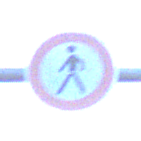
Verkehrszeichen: VerbotFussgaenger
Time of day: Dawn
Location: Outdoor (Urban)
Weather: PartlyCloudy
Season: NotSpecified
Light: Natural